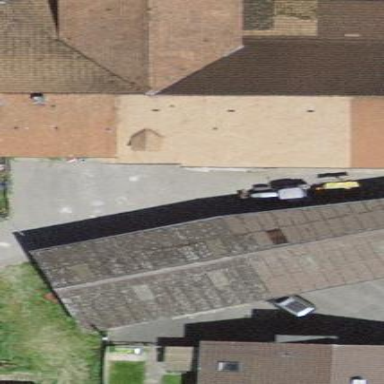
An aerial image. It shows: Garage building.